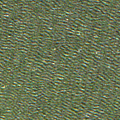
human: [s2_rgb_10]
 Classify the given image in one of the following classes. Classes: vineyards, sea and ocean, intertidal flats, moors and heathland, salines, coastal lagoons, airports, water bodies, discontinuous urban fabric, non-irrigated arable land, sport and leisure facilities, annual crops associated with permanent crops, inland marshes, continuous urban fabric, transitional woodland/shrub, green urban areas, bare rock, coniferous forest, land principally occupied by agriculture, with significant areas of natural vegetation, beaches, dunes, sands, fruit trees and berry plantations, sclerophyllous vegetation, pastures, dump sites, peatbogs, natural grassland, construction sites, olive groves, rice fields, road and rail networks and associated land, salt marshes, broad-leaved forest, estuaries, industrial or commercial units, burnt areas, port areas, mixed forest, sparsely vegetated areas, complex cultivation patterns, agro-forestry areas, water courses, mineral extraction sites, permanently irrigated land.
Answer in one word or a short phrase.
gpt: sea and ocean